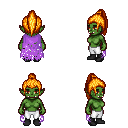
a pixel art fantasy rpg character, female body template, orc, green skin, maroon tattered cape, white pants, light blonde long topknot hairstyle, black shoes, four views (front, back, left, right), 2x2 character sprite sheet, small pixel art, hard edges, no anti-aliasing